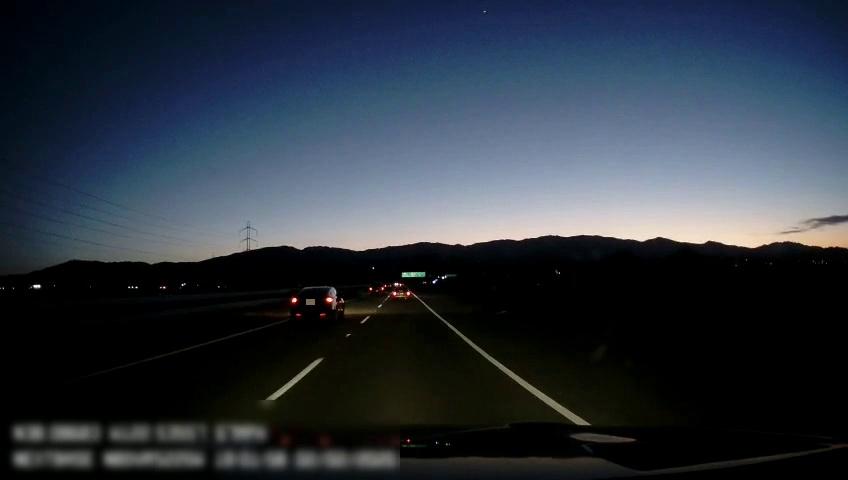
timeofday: Dusk/Dawn/Twilight
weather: Sunny
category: Drivable Space
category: Vehicles | Car
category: Vehicles | Car
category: Vehicles | Car
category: Lanes | Current Lane
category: Lanes | Current Lane
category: Lanes | Alternate Lane
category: Traffic | Signs